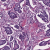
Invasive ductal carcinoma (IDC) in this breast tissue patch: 1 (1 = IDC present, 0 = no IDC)